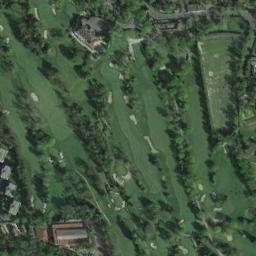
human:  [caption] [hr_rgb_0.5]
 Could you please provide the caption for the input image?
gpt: There are many buildings beside the golf course .

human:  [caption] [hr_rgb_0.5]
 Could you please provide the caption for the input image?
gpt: There are many bunkers and paths on a large green lawn on the golf course, Many lined trees and many buildings .

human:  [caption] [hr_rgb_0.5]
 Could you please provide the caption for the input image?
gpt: There are two large bunkers and two paths .

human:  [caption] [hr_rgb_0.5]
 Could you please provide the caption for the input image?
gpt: The golf course has some fairways, Barrier trees and sandpits and some houses are next to the golf course .

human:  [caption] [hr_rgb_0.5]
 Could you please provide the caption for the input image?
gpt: There are some rows of green trees on the golf course .